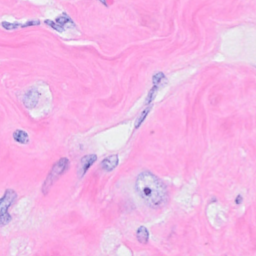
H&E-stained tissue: Breast